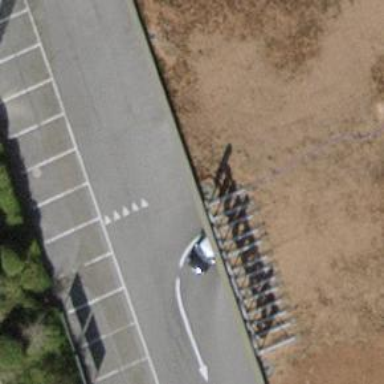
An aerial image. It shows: Parking entrance.